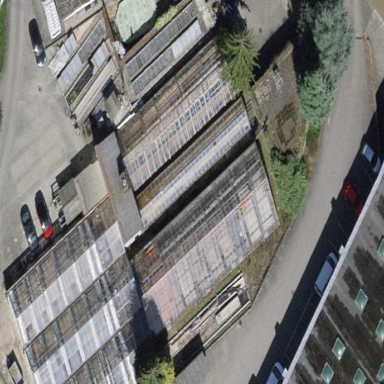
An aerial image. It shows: Greenhouse.